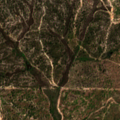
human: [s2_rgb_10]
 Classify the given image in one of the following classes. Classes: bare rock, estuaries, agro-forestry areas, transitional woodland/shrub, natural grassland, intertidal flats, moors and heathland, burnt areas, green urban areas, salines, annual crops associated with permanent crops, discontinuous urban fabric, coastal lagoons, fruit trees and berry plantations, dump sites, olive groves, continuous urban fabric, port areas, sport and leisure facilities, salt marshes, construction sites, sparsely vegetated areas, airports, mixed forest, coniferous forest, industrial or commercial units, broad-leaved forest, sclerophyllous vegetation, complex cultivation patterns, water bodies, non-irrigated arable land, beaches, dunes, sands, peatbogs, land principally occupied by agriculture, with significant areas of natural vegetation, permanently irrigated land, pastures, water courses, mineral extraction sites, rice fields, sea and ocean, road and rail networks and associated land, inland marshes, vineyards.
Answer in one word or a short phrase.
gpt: broad-leaved forest